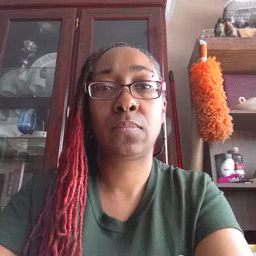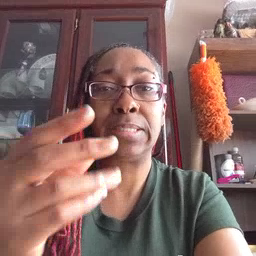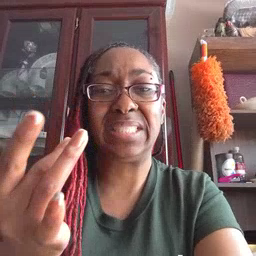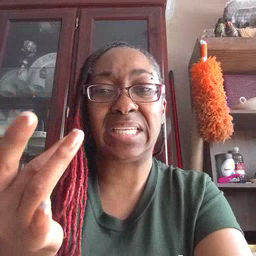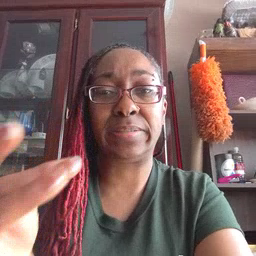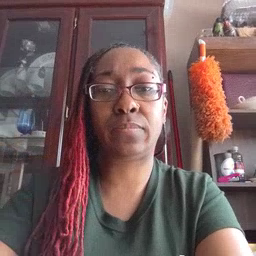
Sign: sticky